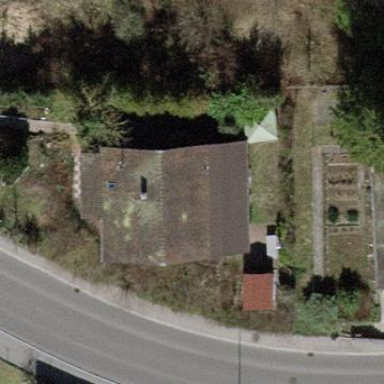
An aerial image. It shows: Detached building.